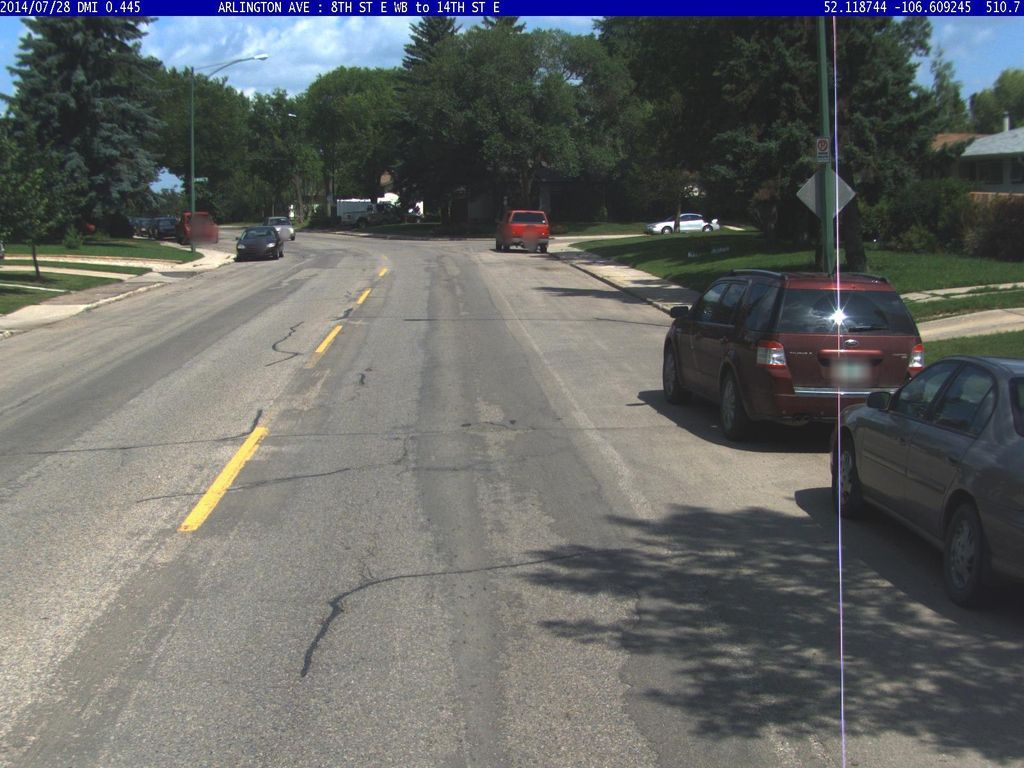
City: saskatoon